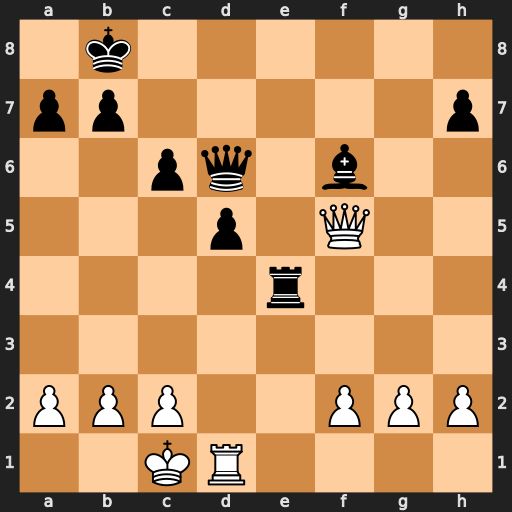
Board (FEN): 1k6/pp5p/2pq1b2/3p1Q2/4r3/8/PPP2PPP/2KR4
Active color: w
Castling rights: -
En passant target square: -
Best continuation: Qxe4 Bg5+ Kb1